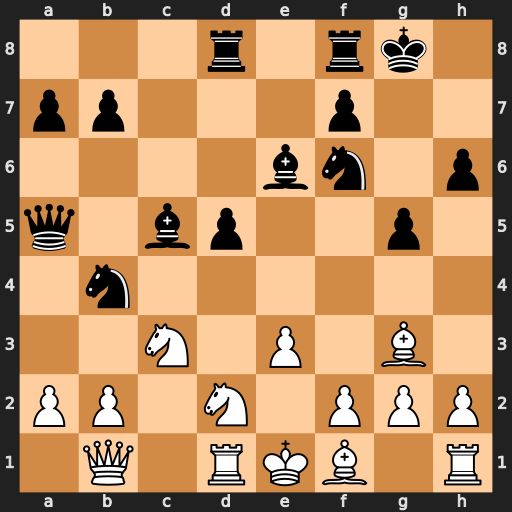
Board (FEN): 3r1rk1/pp3p2/4bn1p/q1bp2p1/1n6/2N1P1B1/PP1N1PPP/1Q1RKB1R
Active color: w
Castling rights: K
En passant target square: -
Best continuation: Nb3 Qb6 Na4